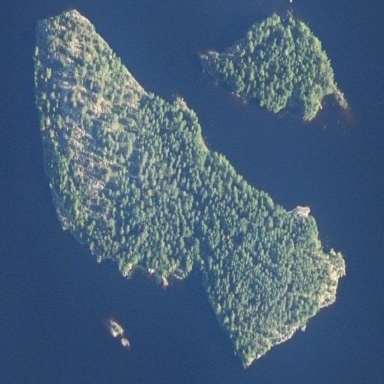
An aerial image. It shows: Islet.